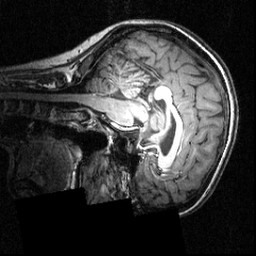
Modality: T1w
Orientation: sagittal
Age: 18
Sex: female
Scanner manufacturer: siemens
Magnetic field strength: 3.951 T
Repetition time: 1.5 s
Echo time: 0.00335 s